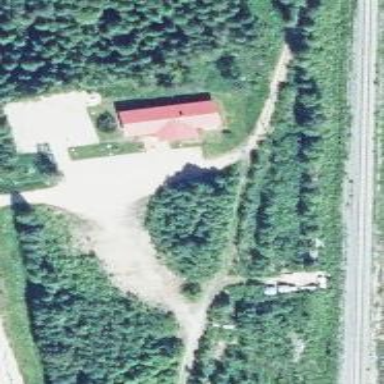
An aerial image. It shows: Parking area.